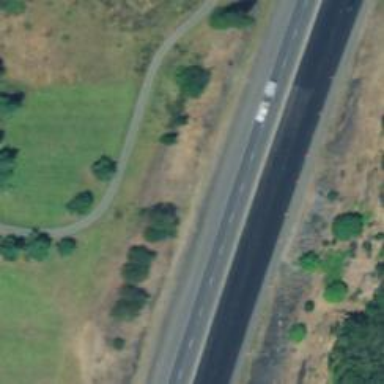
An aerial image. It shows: Motorway.